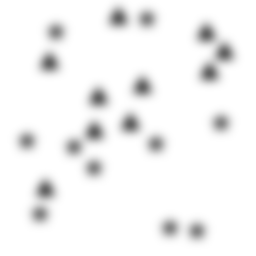
Squares: 0
Triangles: 10
Stars: 10
Total shapes: 20